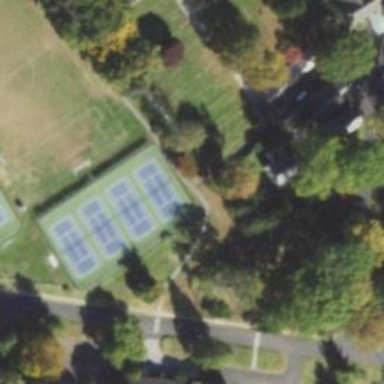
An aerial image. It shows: Tennis court in leisure pitch.